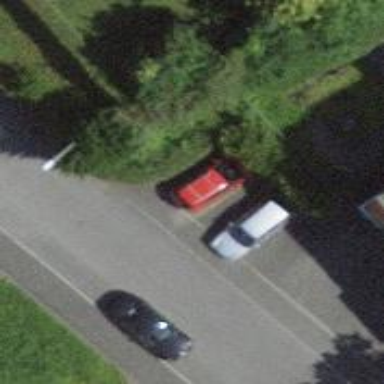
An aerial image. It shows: Kerb serving as barrier.